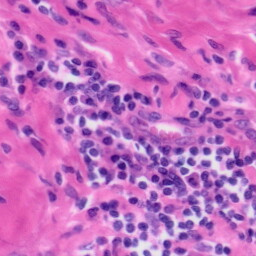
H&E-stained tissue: Tonsil